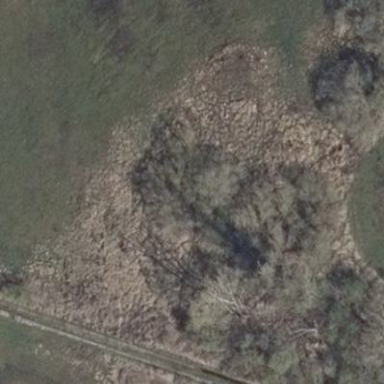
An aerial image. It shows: Wetland area characterized by wet meadow.